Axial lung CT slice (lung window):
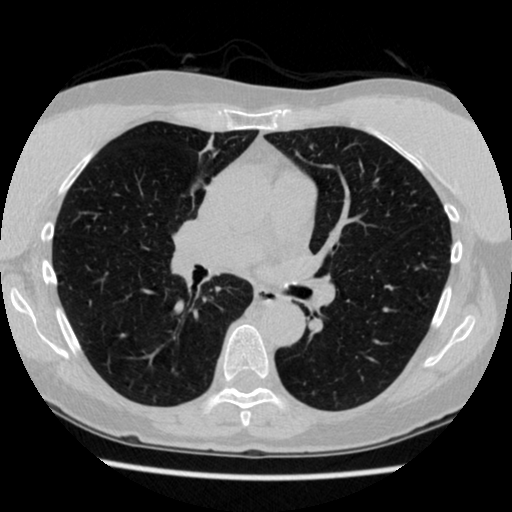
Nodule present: no